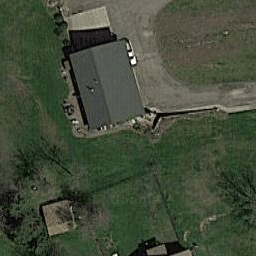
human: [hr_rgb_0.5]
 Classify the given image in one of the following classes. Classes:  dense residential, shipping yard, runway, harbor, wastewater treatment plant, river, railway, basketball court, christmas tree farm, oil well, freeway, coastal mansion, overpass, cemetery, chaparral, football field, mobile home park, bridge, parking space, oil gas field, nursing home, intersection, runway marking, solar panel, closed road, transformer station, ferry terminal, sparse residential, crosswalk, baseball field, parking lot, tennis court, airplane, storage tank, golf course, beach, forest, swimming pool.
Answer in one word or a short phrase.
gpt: sparse residential